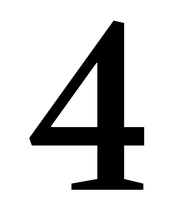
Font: LibreCaslonText_Medium